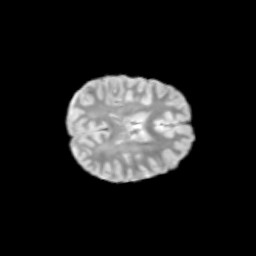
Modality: T2w
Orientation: axial
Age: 12
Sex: female
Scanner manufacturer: siemens
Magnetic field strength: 3 T
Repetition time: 3.8 s
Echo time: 0.07 s